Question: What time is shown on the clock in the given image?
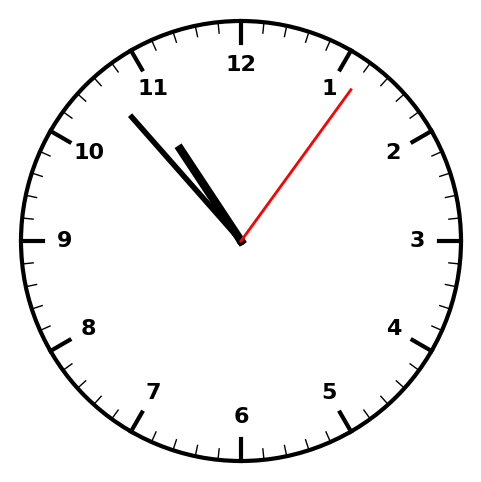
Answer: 10:53:06